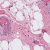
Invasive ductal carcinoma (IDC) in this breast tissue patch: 0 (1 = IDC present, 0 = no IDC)